Field crop: maize
Growth stage: 2
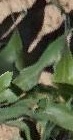
Species: maize